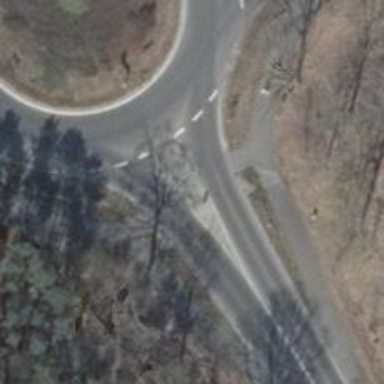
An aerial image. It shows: Uncontrolled road crossing with pedestrian island.